Question: I need to get the global symbols from a compiled c program file. What I use is the linux command 'readelf -s filePath' when I use that command this is what I get:

I draw a blue rectangle to show that variable names do not get displayed correctly.
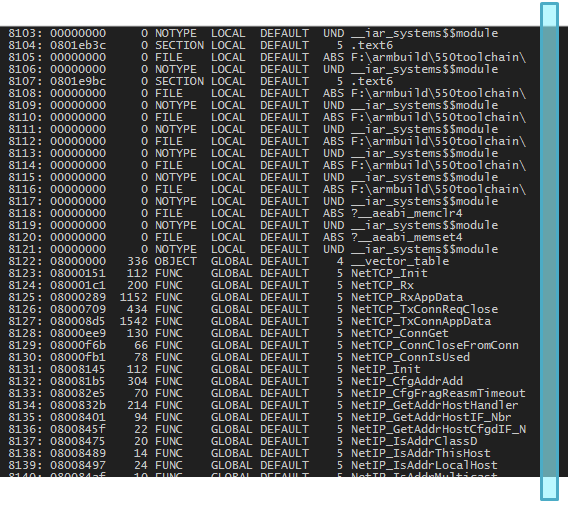
Answer: Add the wide switch:
'''
readelf -s --wide pathOfFile
'''